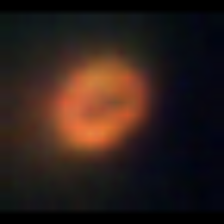
Taxon: NanoPlankton
Group: Other